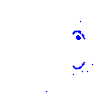
Particle: pion